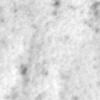
Label: no_change